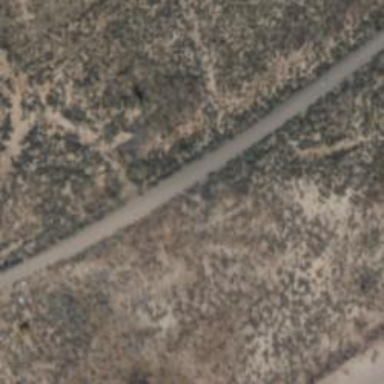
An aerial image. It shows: Unclassified road.